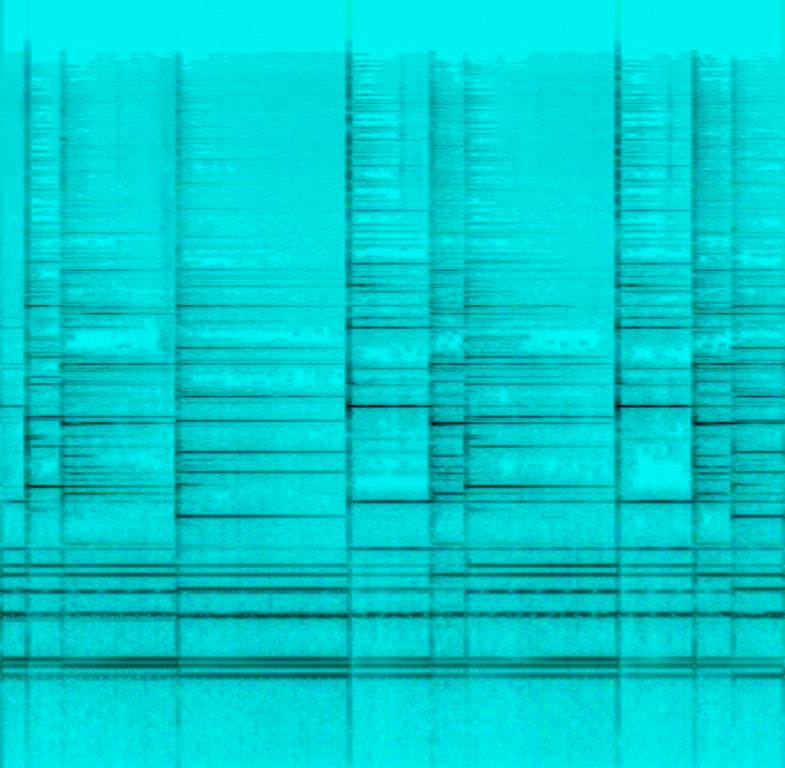
The low quality recording features a loud bell impact. The recording is noisy and in mono.